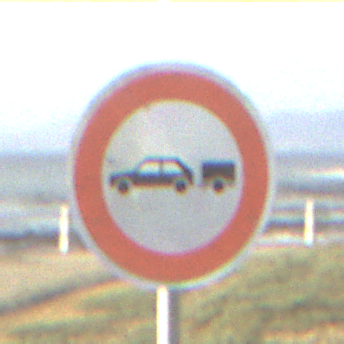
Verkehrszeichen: VerbotPersonenkraftwagenMitAnhaenger
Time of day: MorningAfternoon
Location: Outdoor (Suburban)
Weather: PartlyCloudy
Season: NotSpecified
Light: Natural